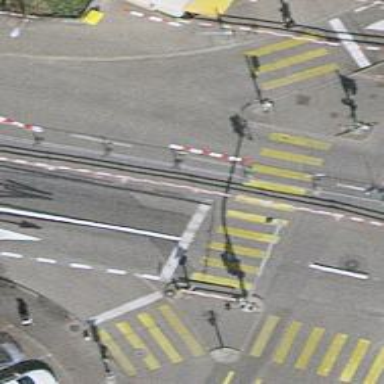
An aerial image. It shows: Road crossing with traffic signals.